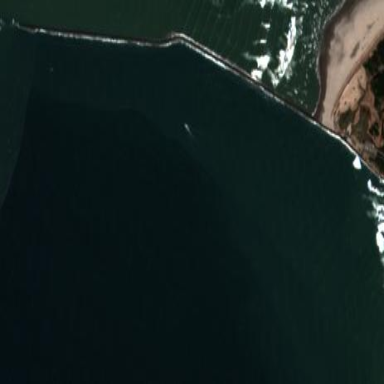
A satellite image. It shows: Breakwater structure.